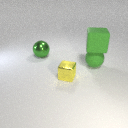
small yellow metal cube in front of large green metal sphere